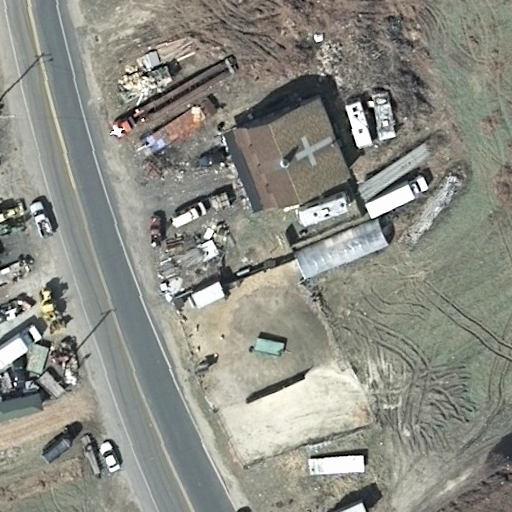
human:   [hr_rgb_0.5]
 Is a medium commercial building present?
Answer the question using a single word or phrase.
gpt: no

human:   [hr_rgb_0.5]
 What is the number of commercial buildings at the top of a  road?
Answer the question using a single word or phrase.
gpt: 0

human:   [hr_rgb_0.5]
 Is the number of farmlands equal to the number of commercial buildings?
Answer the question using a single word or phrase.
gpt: no

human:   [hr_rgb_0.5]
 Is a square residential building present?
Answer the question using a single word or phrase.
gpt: no

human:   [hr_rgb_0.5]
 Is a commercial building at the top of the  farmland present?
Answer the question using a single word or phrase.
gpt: no

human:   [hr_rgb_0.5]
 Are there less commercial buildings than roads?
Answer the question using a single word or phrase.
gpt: yes

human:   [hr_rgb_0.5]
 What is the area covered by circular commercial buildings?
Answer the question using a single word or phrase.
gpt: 0m2

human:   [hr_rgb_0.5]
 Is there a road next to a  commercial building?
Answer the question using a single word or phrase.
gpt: no

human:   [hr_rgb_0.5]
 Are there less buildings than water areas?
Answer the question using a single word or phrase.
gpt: no

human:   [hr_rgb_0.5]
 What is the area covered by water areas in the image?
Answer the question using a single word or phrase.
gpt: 0m2

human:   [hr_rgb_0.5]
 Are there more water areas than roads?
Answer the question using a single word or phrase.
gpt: no

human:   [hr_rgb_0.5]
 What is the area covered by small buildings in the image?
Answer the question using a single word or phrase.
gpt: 100m2

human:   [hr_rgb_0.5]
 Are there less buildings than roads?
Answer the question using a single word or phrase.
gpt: no

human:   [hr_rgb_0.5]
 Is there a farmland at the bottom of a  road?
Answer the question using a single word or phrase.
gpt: no

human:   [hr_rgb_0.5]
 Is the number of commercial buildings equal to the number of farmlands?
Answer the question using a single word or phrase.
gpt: no

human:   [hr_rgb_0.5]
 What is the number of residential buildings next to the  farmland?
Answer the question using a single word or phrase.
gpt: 2

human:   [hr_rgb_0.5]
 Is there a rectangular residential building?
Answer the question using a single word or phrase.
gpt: yes

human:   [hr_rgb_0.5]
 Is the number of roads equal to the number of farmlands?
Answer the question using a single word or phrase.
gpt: no

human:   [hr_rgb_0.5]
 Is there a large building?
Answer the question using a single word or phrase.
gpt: no

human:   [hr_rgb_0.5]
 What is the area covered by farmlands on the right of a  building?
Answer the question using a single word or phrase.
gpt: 10299m2

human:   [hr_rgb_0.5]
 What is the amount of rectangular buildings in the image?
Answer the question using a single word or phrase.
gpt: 3

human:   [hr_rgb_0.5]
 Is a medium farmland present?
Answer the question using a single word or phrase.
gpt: no

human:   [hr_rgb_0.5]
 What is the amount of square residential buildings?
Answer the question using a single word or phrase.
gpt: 0

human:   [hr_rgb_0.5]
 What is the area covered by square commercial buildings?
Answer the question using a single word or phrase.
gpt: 0m2

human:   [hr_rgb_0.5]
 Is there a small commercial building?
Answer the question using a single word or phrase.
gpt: no

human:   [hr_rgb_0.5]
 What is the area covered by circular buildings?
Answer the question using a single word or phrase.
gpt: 0m2

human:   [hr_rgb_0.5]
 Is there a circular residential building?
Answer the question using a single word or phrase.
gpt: no

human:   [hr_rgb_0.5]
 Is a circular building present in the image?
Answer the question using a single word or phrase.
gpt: no

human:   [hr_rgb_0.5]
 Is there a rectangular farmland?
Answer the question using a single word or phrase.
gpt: no

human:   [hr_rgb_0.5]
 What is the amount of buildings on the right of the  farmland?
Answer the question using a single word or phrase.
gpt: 0

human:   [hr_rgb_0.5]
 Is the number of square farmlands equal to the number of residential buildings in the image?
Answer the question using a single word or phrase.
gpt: no

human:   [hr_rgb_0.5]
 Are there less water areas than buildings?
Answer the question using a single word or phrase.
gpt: yes

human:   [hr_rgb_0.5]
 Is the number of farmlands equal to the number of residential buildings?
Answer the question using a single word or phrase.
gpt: no

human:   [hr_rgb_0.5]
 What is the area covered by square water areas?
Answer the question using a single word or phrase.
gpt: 0m2

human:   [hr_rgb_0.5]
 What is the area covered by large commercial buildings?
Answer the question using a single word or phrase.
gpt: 0m2

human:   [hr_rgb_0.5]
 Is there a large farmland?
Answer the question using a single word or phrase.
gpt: yes